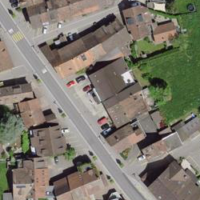
EUNIS habitat code: 54
Species observed at this site:
Urtica dioica